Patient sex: F
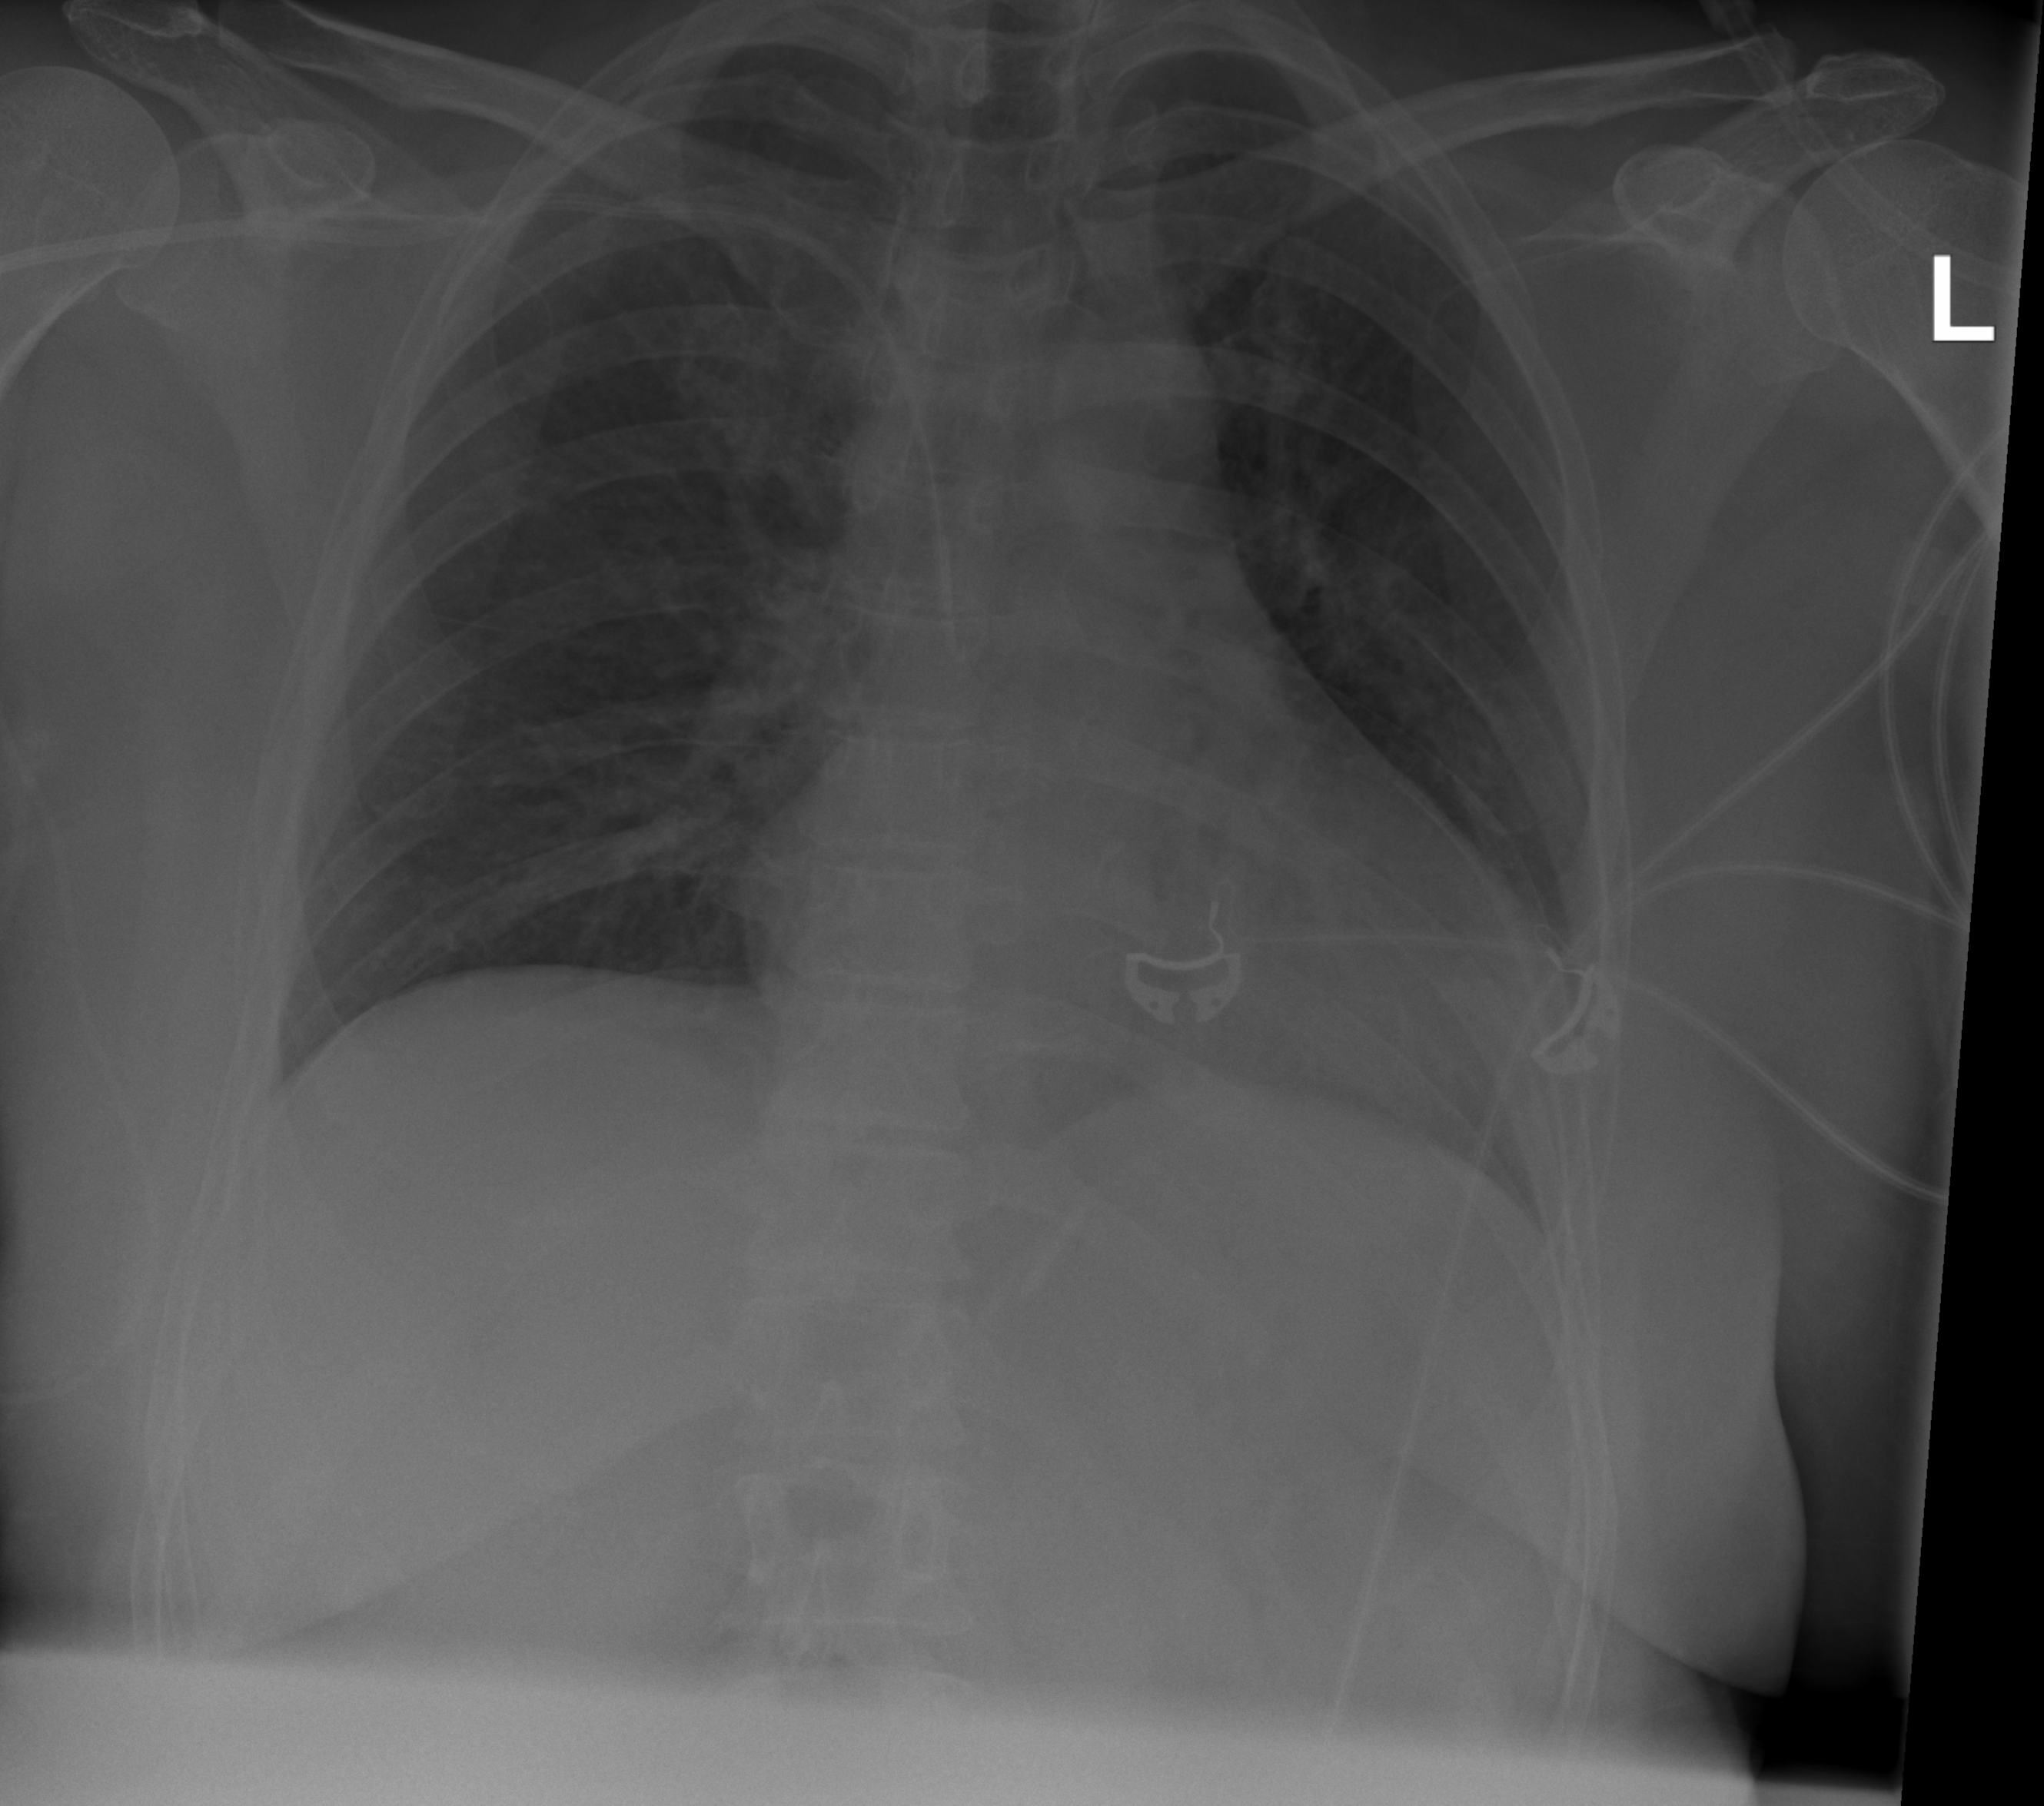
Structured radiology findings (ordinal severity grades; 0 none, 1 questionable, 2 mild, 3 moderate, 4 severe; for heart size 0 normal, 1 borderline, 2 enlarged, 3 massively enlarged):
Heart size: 0
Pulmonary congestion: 0
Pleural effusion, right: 0
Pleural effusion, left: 0
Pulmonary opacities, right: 0
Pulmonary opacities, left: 0
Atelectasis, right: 2
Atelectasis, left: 2